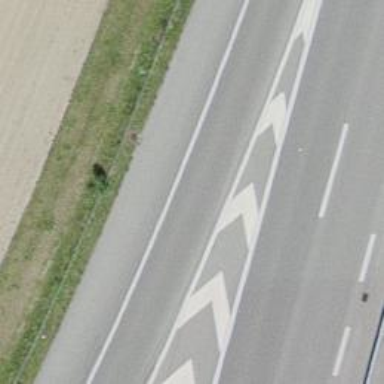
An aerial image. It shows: Asphalt motorway link.